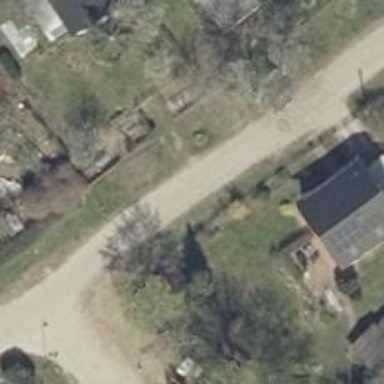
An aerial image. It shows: Residential road with compacted surface.